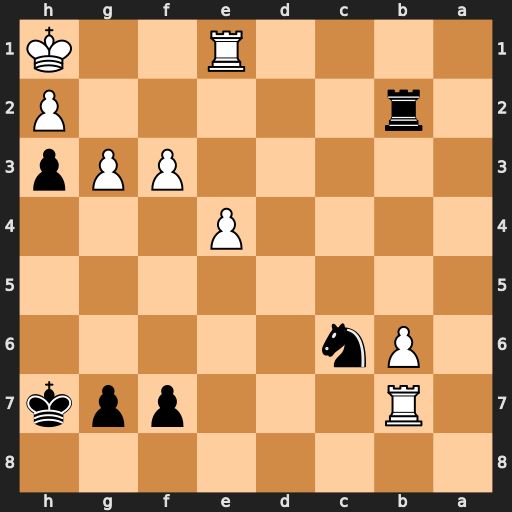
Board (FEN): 8/1R3ppk/1Pn5/8/4P3/5PPp/1r5P/4R2K
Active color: b
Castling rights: -
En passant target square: -
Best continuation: Ne5 Rxf7 Nxf7